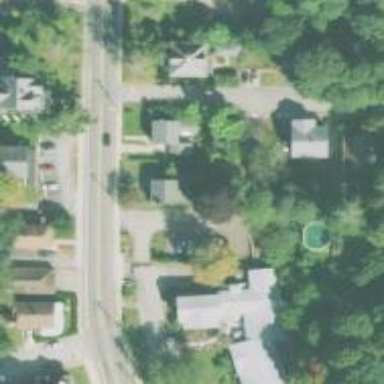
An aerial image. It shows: Residential driveway serving as service road.